Field crop: tomato
Growth stage: 1
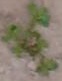
Species: portulaca